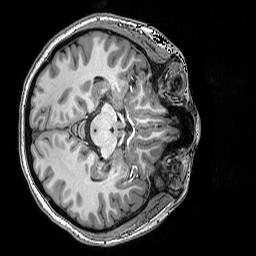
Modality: T1w
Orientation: axial
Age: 20
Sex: female
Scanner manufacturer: siemens
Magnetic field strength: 3 T
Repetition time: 2.5 s
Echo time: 0.00343 s